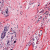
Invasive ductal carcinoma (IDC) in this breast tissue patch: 0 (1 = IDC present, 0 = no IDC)